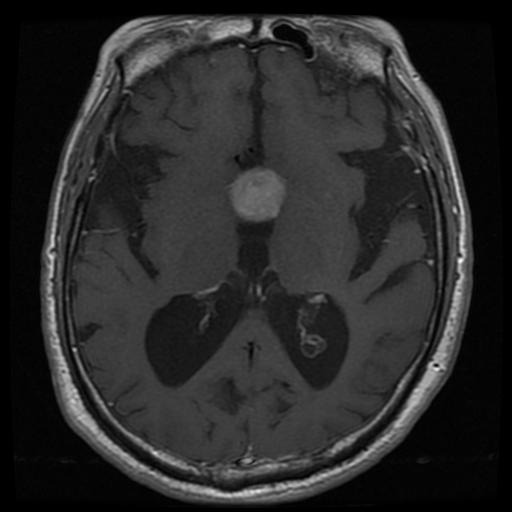
Label: pituitary